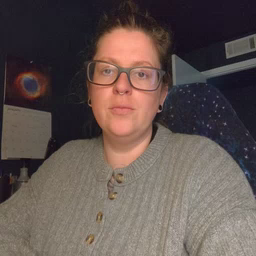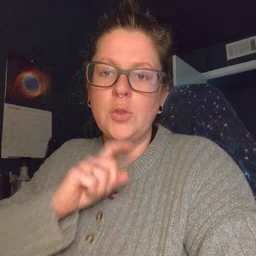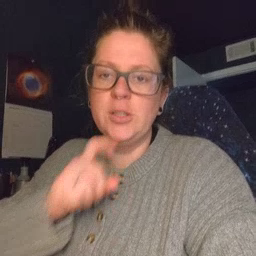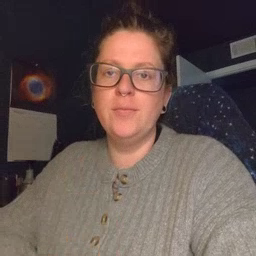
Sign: garbage